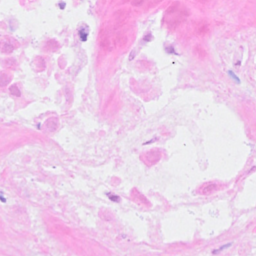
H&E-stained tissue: Breast